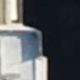
Vehicle type: Car